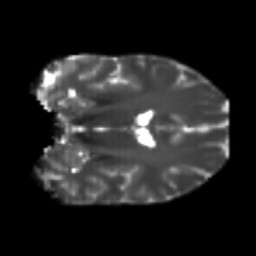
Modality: T2w
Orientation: coronal
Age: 19
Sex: male
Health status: healthy
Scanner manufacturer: philips
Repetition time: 7.386 s
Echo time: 0.08599 s